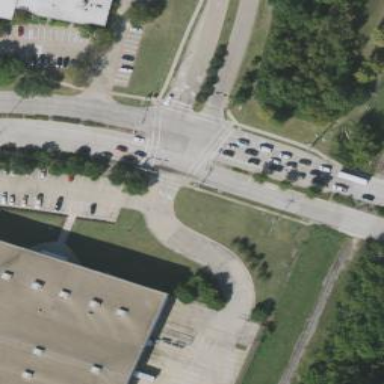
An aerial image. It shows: Secondary road with separate sidewalks.